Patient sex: F
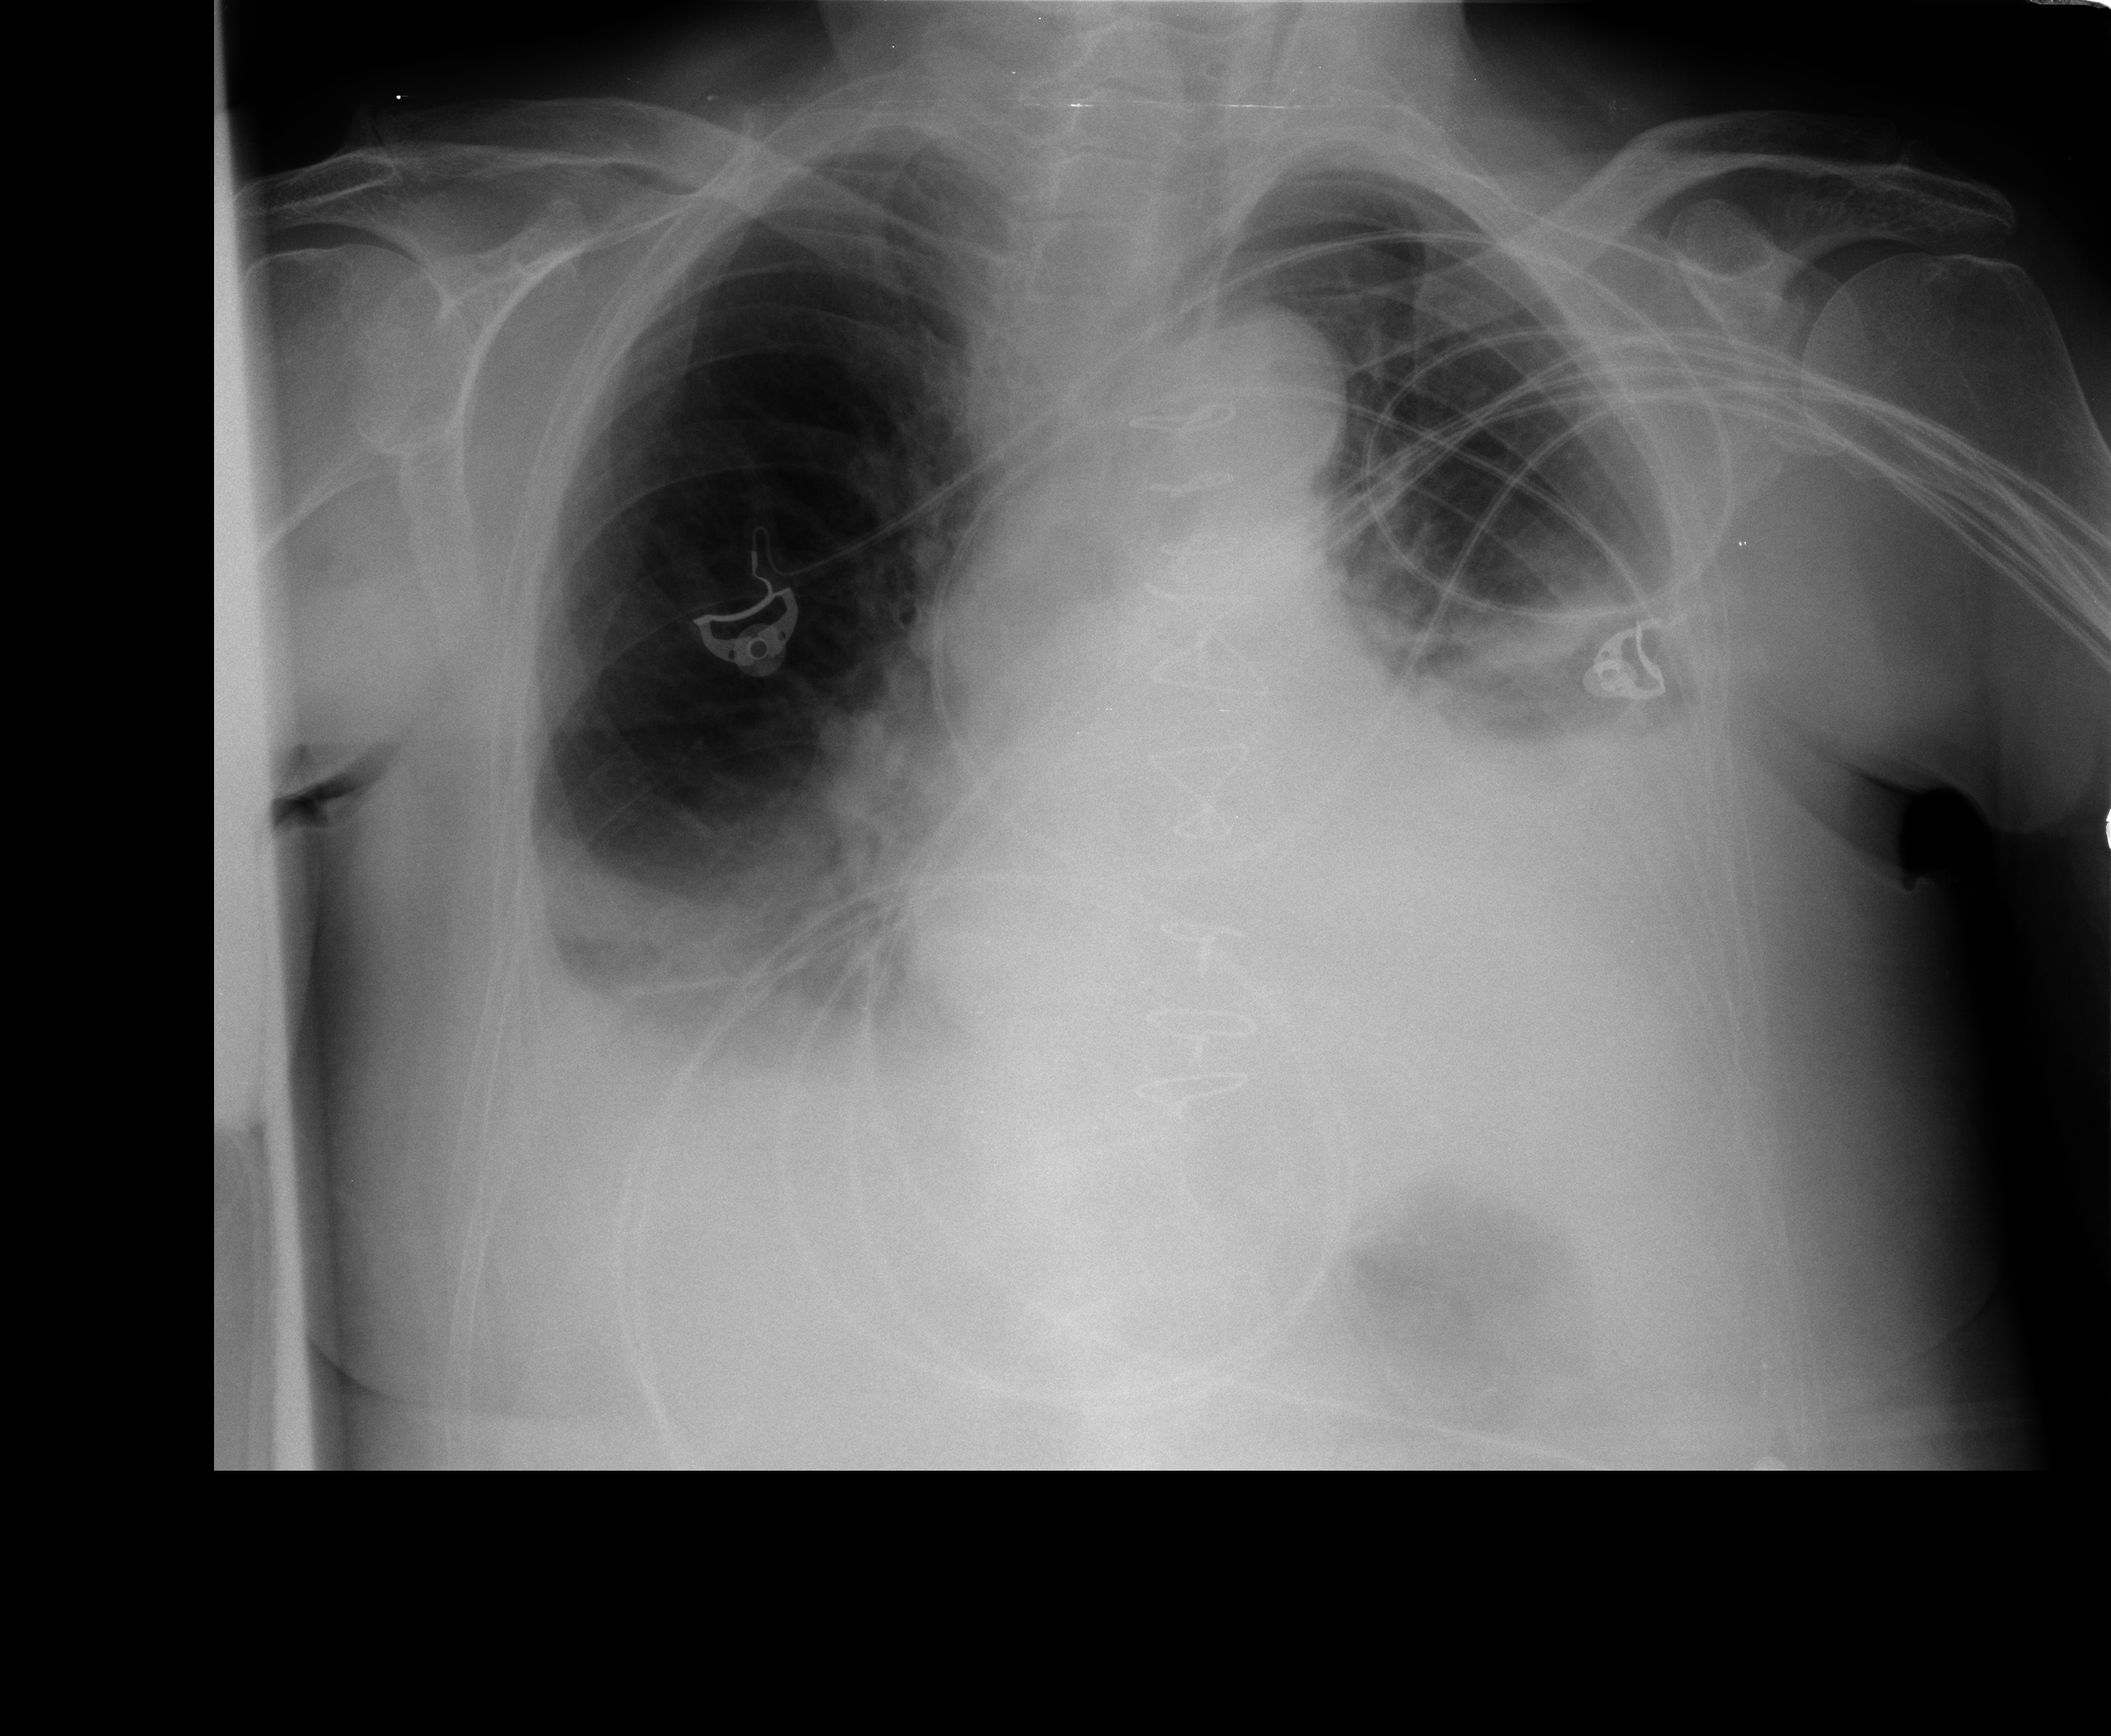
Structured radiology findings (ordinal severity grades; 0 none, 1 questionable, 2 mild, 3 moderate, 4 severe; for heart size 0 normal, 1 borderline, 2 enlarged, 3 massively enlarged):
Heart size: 2
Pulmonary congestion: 2
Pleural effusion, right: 2
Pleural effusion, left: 3
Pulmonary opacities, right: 0
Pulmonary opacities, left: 0
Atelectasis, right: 2
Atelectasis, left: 2